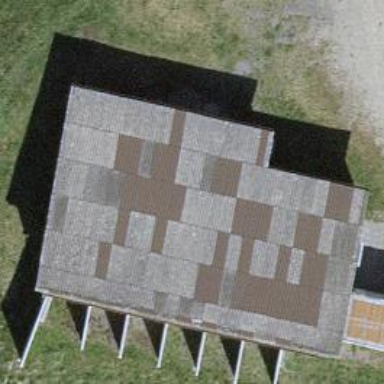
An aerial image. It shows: Building used for shooting sports.